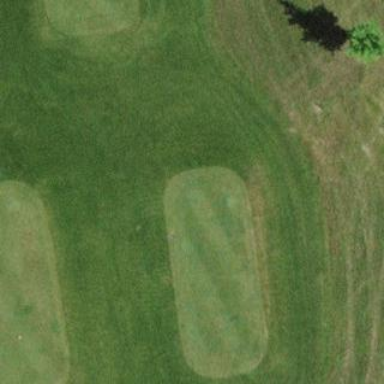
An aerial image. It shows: Golf tee.